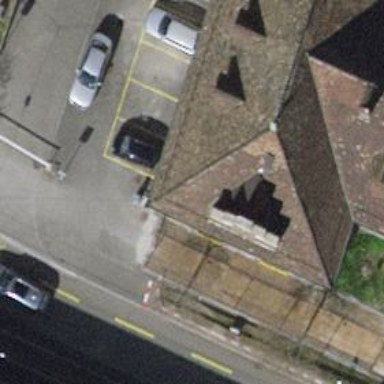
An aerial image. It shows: Double cycle barrier.